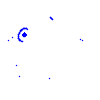
Particle: electron